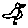
Label: bird